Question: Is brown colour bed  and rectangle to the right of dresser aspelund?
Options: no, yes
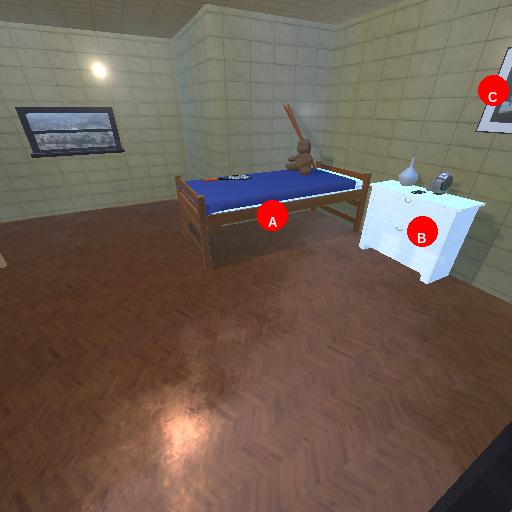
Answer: no